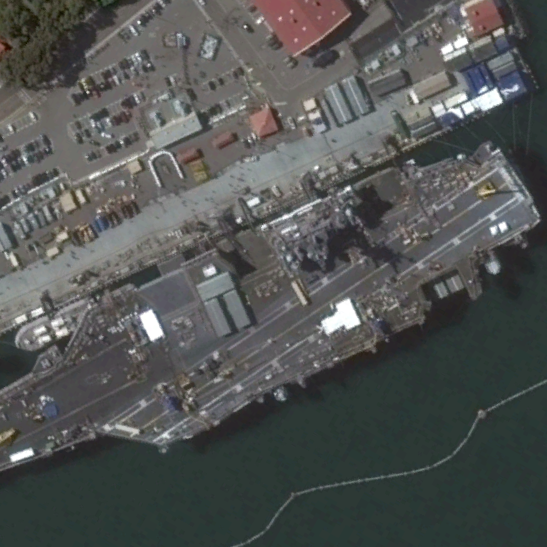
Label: Nimitz-class_aircraft_carrier